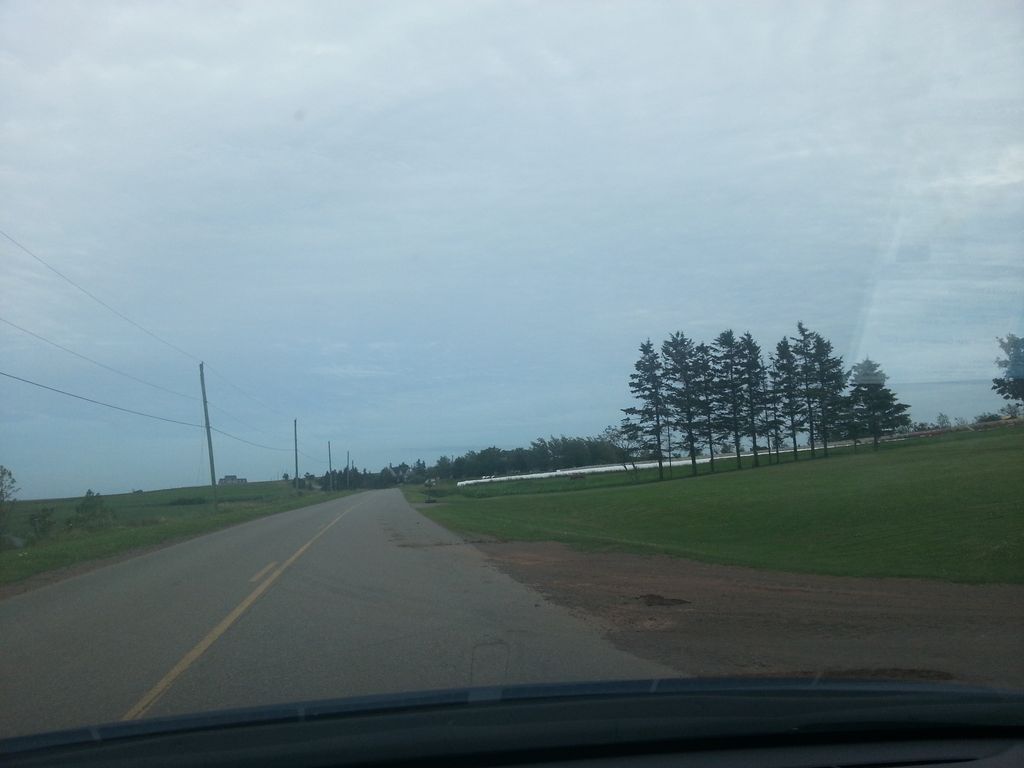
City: charlottetown